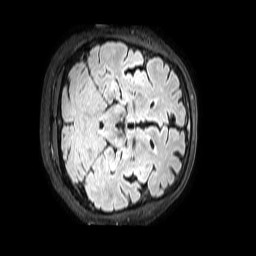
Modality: FLAIR
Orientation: axial
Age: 76
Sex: male
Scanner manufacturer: philips
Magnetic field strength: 3 T
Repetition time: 4.8 s
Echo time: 0.2753 s